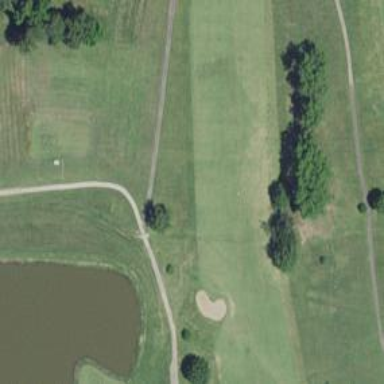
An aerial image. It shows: Driving range for golf on grass.